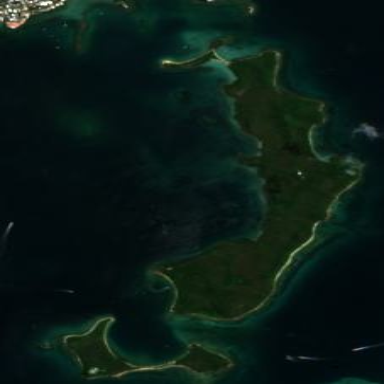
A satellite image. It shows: Island with natural coastline.